Question: I have a table in my app.

Using Capybara and Cucumber, how do I assert that values 4.5 and 1.1 happen only in the Mike's row?
Is such assertion possible in Capybara?
Thanks!
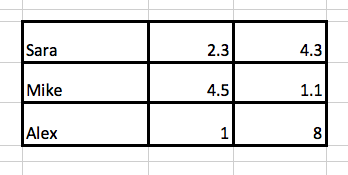
Answer: Yes, it's possible and easy:
'''
def td_text(n)
find(:xpath, "./td[#{n}]").text
end
h = {2 => 4.5, 3 => 1.1}
all('table tr').each do |row|
within row do
if td_text(1) == 'Mike'
h.each { |i, value| td_text(i).should == value.to_s }
else
h.each { |i, value| td_text(i).should_not == value.to_s }
end
end
end
'''
Here's <URL> that you can use for testing
I thought about it more. The code above will be very slow as every invocation of 'find' and 'text' in 'td_text' will make new query to browser.
The only way to mitigate it that I see is to use JS and Nokogiri:
'''
source = page.evaluate_script("document.getElementsByTagName('table')[0].innerHTML")
doc = Nokogiri::HTML(source)
def td_text(row, n)
row.xpath("./td[#{n}]").text
end
h = {2 => 4.5, 3 => 1.1}
doc.css('tr').each do |row|
if td_text(row, 1) == 'Mike'
h.each { |i, value| td_text(row, i).should == value.to_s }
else
h.each { |i, value| td_text(row, i).should_not == value.to_s }
end
end
'''
The first variant of code runs about 200 milliseconds at my machine though the second one - 8 milliseconds. Good optimization!